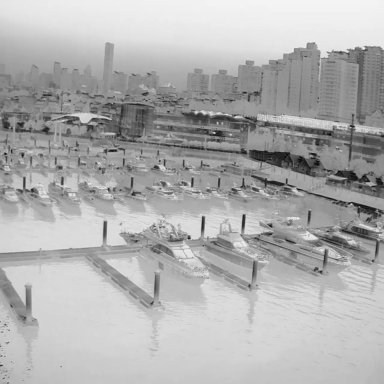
There are 19 canoes in the infrared image.